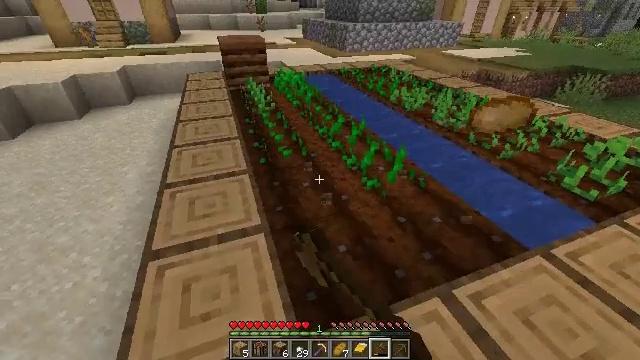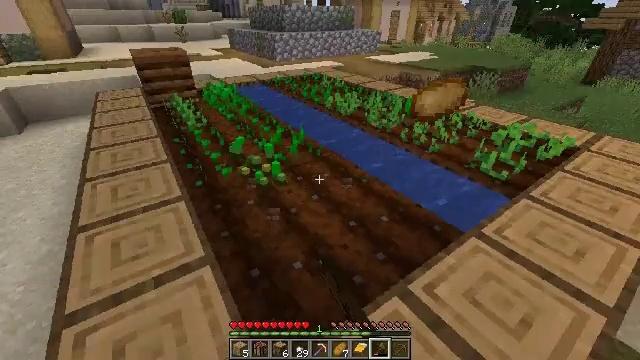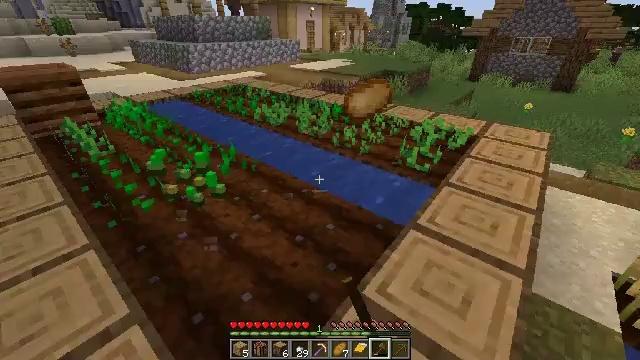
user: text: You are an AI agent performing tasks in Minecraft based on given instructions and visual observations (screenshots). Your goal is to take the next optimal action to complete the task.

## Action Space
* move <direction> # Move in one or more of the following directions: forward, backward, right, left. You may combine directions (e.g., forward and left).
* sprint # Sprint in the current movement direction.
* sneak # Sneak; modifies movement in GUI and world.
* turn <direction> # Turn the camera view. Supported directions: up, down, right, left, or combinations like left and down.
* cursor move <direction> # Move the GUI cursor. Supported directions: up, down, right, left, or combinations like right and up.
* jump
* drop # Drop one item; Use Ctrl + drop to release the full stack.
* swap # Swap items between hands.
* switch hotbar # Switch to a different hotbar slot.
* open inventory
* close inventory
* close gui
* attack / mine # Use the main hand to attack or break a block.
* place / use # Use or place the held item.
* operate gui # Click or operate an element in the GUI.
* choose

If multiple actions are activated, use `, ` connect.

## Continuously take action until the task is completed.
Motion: motion action
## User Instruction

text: Harvest potatoes.
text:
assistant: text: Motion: move forward, turn right and up, attack / mine
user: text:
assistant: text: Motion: move forward, turn right and up, attack / mine
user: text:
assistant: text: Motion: attack / mine